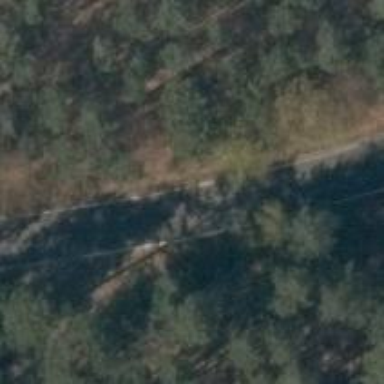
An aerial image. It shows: Unclassified road with asphalt surface.